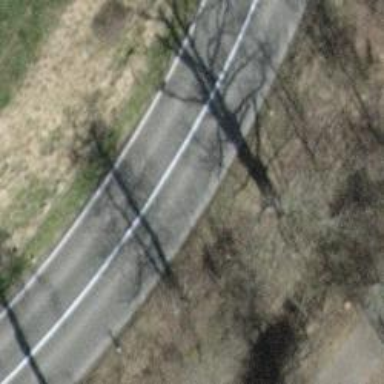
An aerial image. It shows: Asphalt road classified as tertiary.